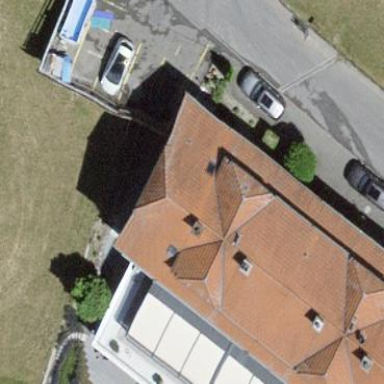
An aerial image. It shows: Building that houses restaurant.